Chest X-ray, PA view. Patient: 19 years old, sex M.
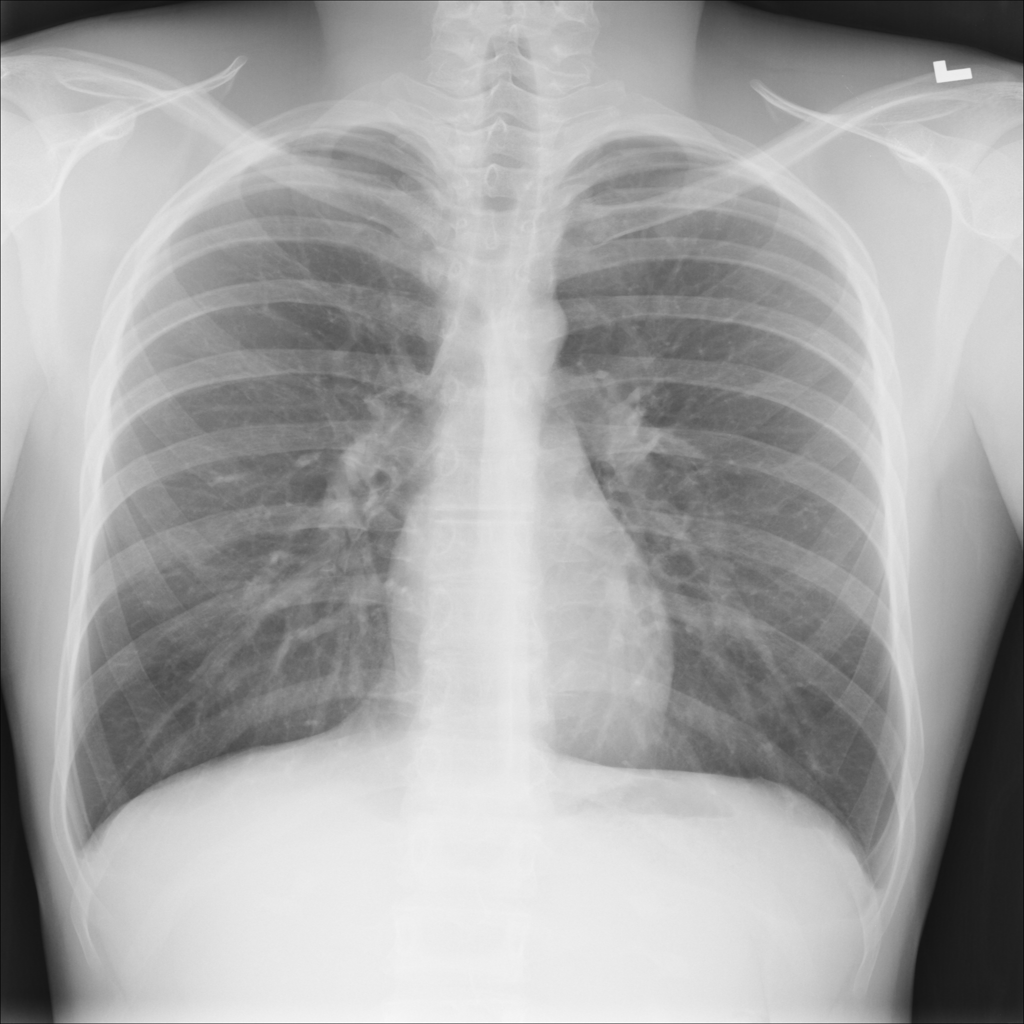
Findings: No Finding